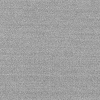
Atmospheric dust classification: dusty